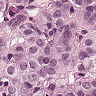
Metastatic tissue present: yes